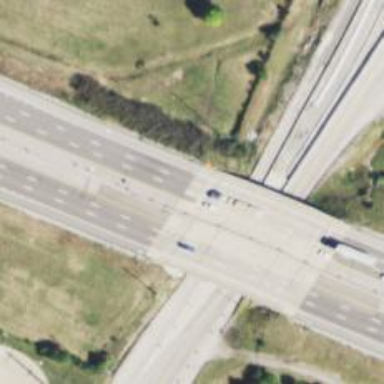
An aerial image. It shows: Bridge over motorway.